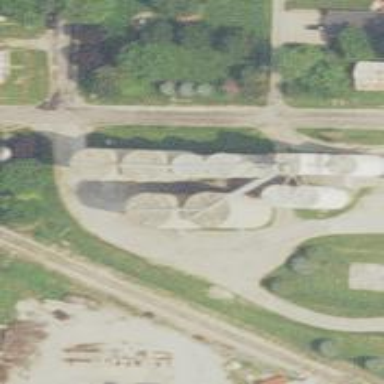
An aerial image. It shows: Silo.